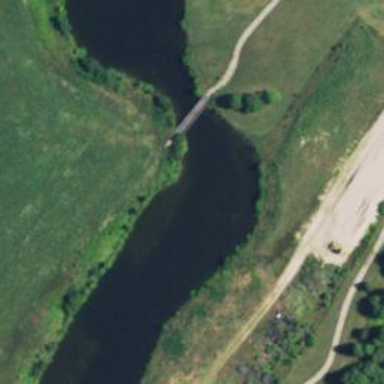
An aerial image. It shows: There is bridge in the image.